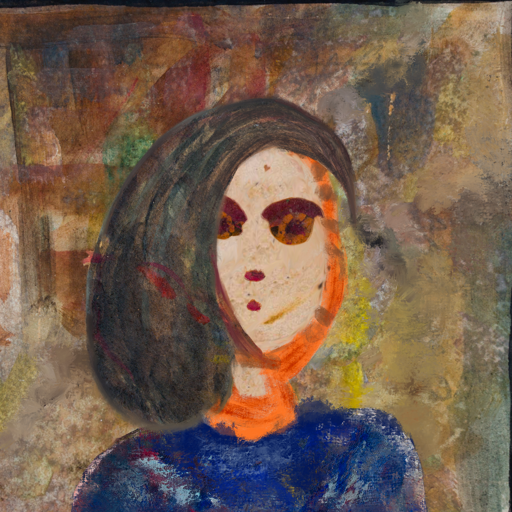
Background: Mosgoul, Head And Neck Front: Rupkatha, Face Front: Doll, Bust: Irani, Hair Front: Gypsy_Mother, Head Accessory: Blank, Second Necklace: Blank, Necklace: Blank, Baby: Blank